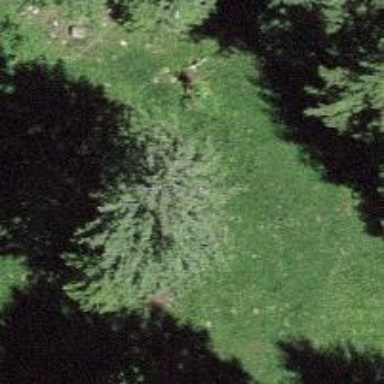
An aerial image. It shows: Single tag "natural: tree."